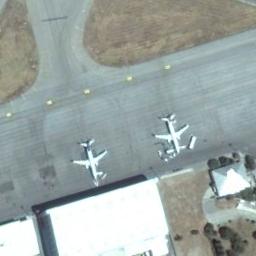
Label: airplane